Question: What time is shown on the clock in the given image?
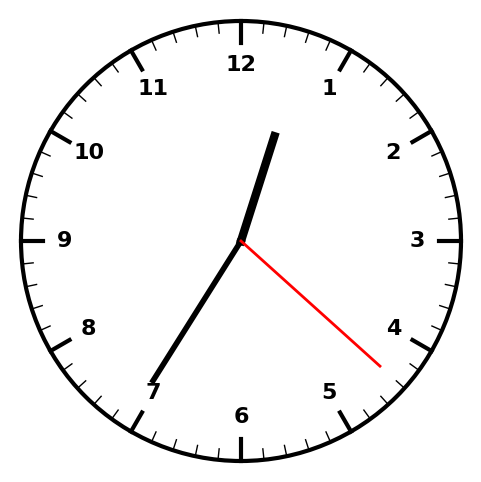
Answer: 12:35:22